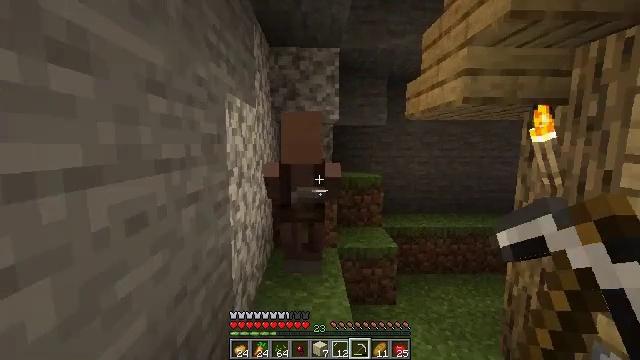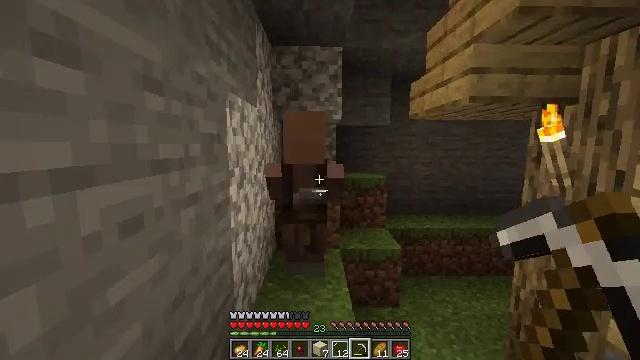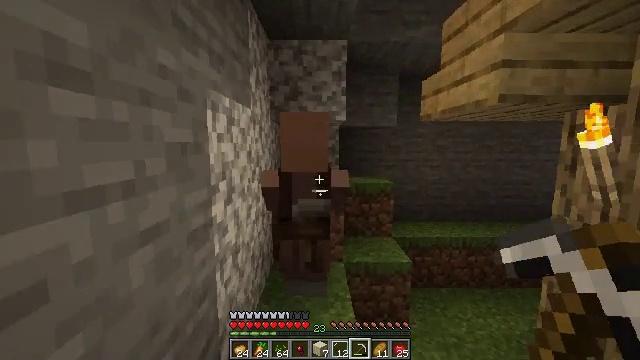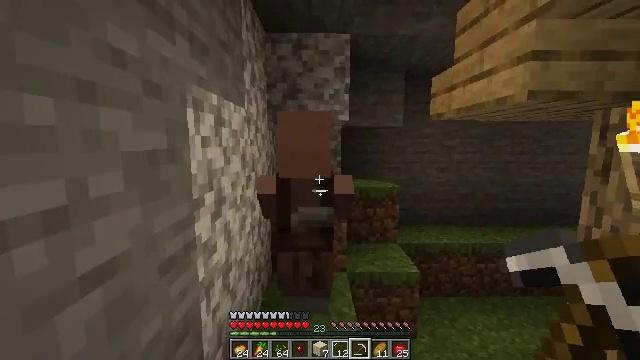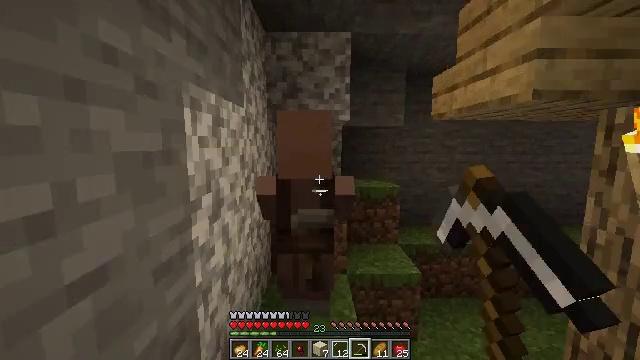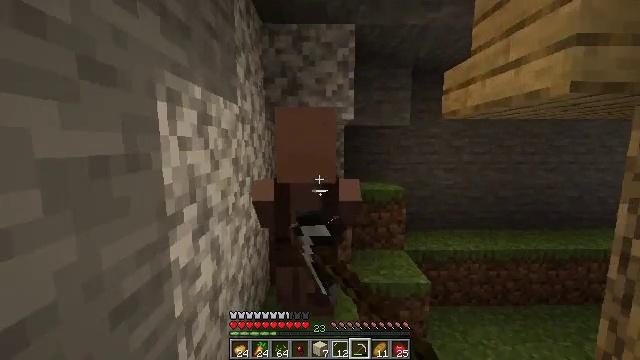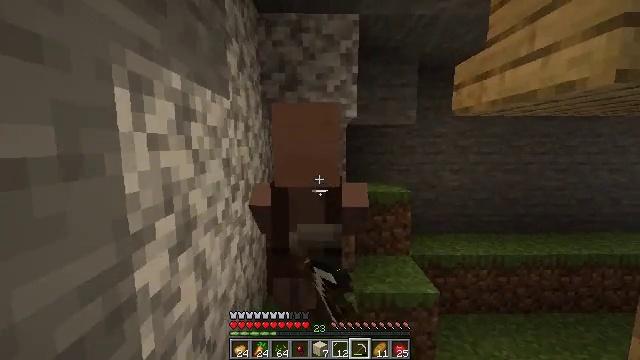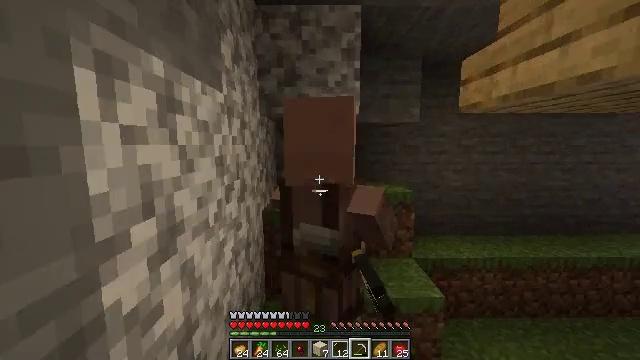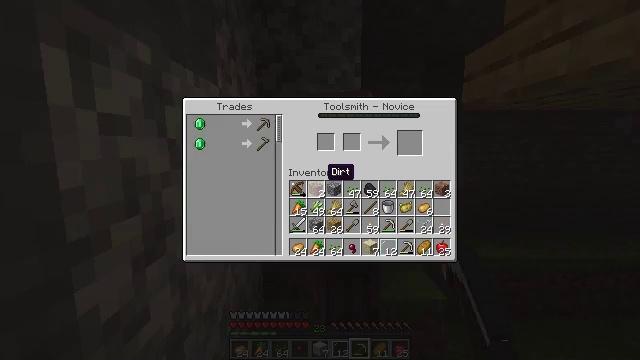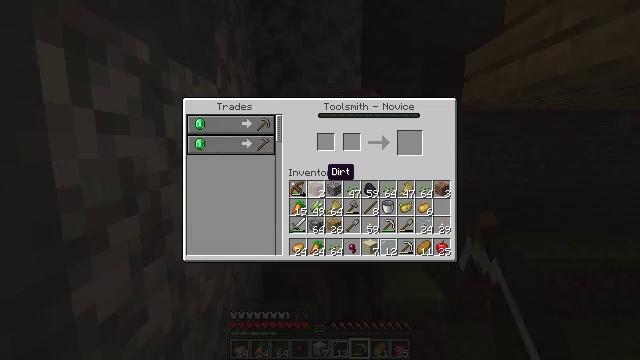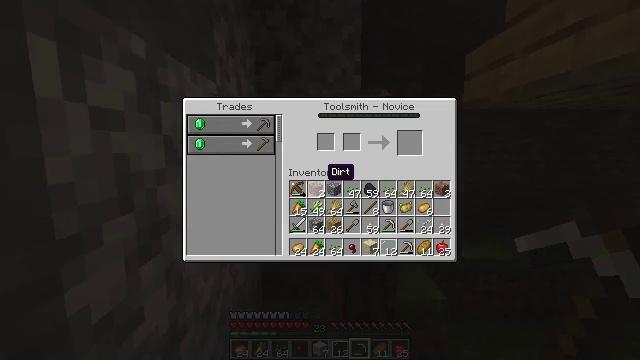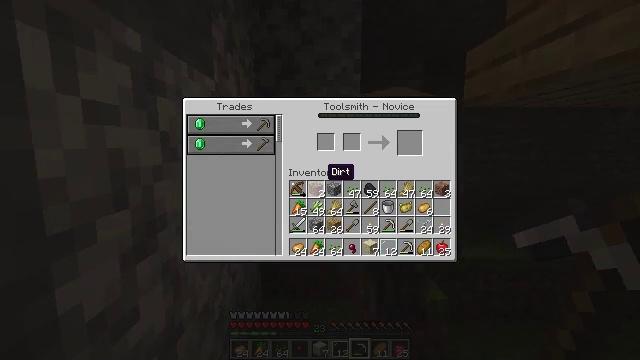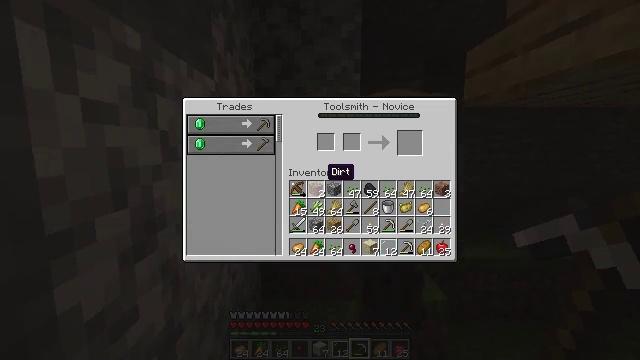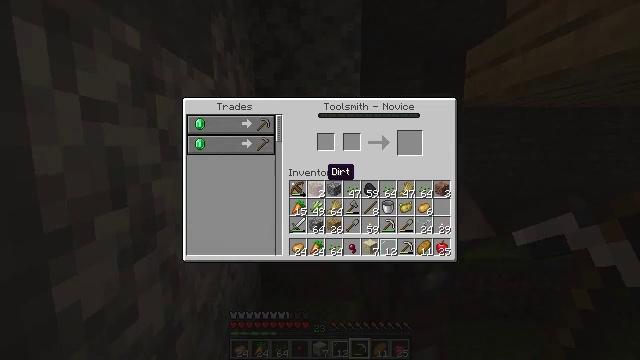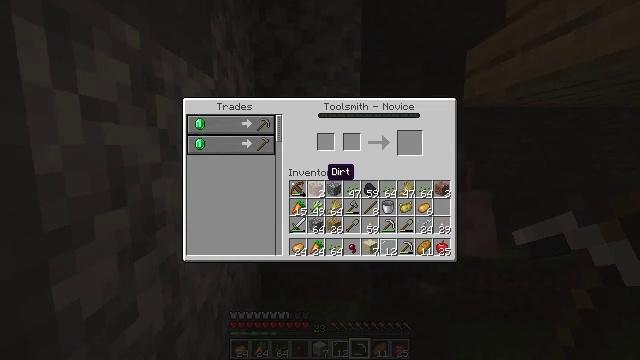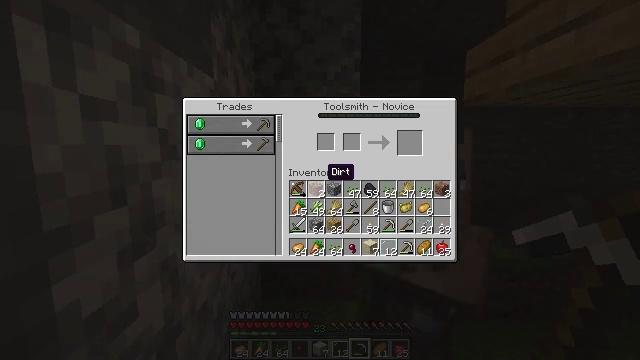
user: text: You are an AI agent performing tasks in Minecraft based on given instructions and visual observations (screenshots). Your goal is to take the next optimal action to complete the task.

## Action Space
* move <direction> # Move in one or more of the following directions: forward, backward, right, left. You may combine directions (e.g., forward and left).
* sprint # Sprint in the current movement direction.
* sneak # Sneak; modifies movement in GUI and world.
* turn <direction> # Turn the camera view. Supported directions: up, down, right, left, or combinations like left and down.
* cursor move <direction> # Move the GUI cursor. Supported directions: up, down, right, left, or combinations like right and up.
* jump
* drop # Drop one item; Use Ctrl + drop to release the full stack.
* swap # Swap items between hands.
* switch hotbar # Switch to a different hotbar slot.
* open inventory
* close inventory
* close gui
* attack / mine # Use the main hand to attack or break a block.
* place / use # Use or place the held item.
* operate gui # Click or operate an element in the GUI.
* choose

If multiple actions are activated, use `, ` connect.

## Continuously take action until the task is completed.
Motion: motion action
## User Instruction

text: Break the mature wheat plants.
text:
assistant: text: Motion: move forward
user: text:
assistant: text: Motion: move forward
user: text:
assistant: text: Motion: move forward, use / place
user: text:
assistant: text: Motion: move forward, use / place
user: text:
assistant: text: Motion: move forward, use / place
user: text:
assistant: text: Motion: no_op
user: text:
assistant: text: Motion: no_op
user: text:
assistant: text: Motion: open gui
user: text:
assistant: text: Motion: no_op
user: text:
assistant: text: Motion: no_op
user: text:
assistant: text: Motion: no_op
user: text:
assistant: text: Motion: no_op
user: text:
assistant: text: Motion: no_op
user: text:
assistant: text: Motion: no_op
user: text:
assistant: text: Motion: no_op
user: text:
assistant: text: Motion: no_op
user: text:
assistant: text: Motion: no_op
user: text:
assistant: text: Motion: no_op
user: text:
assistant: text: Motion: no_op
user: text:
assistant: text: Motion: no_op
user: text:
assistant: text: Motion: no_op
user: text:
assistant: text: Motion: no_op
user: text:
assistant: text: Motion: no_op
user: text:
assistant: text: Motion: no_op
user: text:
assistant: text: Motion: no_op
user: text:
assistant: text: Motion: no_op
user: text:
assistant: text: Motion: no_op
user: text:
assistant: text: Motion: no_op
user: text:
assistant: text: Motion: no_op
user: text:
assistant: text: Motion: no_op